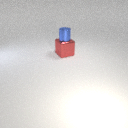
small blue metal cylinder above large red metal cube